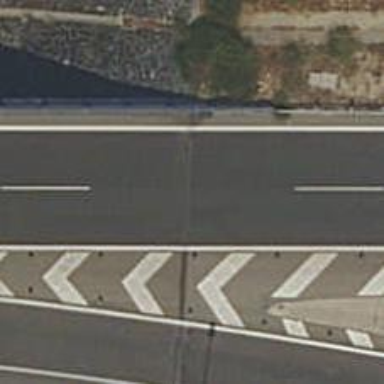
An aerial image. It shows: Bridge over motorway.